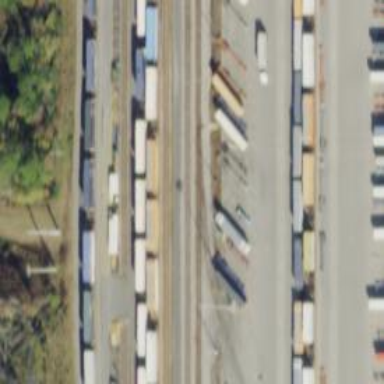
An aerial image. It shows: Railway yard used for servicing trains.